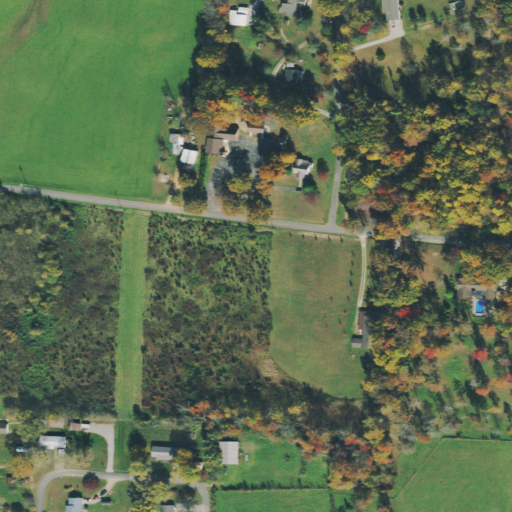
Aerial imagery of mountain in Tennessee named Ward Mountain containing pasture, deciduous forest, open development, low intensity development, shrub, mixed forest, and medium intensity development